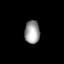
Tissue: lung
Cell type: Epithelial cells
Senescence score: 0.2045
Nuclear area (px): 339
Mean DAPI intensity: 157.988